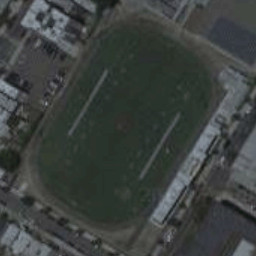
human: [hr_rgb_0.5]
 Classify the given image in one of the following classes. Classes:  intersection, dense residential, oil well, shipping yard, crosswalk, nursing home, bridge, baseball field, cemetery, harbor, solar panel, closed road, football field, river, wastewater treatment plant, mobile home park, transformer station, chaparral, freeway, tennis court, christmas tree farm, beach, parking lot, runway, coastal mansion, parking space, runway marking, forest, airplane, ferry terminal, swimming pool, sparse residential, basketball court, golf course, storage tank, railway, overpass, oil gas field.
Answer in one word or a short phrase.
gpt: football field